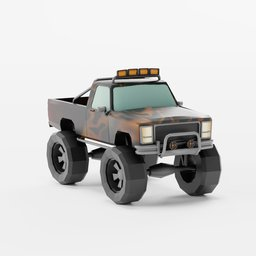
Label: mechanical